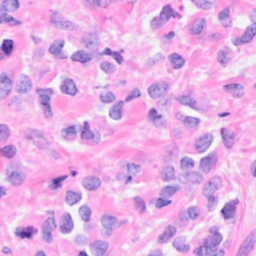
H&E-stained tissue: Breast